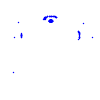
Particle: kaon